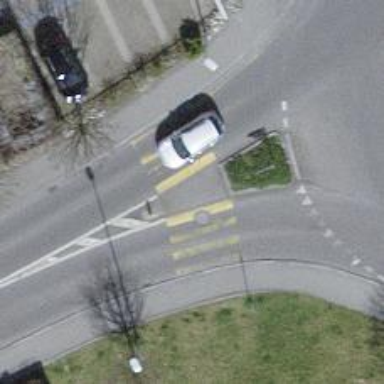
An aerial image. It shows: Marked road crossing with pedestrian island.